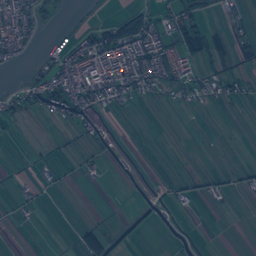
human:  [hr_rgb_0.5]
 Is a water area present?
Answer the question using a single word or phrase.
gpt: yes

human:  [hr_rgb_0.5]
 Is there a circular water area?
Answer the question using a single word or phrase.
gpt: yes

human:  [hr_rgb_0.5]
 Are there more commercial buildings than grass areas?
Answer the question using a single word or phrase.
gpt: no

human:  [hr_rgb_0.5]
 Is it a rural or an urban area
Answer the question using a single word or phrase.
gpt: urban

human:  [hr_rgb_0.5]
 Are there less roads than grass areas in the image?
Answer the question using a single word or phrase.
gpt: no

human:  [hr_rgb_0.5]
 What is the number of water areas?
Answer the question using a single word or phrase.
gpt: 126

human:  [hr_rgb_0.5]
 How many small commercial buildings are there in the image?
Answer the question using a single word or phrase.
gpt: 41

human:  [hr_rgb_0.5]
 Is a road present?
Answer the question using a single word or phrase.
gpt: yes

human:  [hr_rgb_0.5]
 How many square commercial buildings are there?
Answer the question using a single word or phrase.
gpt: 0

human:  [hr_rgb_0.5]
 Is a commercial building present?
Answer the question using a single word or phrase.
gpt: yes

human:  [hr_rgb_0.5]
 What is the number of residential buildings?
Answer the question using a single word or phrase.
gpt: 2919

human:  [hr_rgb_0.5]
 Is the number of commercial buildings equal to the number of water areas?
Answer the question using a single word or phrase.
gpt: no

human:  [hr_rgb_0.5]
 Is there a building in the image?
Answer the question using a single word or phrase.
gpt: yes

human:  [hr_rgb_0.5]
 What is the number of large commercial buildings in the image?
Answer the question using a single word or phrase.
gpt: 0

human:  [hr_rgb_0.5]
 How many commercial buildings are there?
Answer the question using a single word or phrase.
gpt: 43

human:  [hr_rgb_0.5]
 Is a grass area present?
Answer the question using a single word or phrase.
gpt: yes

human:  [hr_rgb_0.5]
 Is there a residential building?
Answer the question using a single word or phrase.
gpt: yes

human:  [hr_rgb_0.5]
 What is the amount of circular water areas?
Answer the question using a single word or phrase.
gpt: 5

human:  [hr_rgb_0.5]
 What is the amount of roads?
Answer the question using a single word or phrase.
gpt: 433

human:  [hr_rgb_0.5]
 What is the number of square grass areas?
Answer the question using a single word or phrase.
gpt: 1

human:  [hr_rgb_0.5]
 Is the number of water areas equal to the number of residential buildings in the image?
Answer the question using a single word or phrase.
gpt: no

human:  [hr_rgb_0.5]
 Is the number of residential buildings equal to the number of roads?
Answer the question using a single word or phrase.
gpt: no

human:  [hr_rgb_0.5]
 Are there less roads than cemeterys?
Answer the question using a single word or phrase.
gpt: no

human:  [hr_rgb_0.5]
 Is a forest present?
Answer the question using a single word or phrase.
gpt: yes

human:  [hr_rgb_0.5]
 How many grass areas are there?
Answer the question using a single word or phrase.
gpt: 378

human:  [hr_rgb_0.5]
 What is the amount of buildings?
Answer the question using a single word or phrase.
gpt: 2988

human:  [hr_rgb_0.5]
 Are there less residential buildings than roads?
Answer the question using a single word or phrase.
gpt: no

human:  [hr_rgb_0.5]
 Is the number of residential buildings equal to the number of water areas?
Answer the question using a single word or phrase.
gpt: no

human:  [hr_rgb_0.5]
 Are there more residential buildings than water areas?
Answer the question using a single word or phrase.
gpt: yes

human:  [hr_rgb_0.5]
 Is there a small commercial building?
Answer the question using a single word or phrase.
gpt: yes

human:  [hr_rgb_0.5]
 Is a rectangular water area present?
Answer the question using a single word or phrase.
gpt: yes

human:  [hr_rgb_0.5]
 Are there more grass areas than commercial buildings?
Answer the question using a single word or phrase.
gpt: yes

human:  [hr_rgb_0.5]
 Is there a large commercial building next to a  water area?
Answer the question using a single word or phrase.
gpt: no

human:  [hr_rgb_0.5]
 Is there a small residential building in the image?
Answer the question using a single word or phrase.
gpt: yes

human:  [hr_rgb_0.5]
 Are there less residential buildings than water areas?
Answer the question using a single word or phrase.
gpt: no

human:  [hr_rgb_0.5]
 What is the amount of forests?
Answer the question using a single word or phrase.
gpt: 50

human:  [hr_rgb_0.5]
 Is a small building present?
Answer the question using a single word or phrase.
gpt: yes

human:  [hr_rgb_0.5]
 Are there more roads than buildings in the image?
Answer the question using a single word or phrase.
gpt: no

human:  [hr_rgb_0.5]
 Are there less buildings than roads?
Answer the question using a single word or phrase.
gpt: no

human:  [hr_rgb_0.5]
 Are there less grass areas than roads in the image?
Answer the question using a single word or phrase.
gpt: yes

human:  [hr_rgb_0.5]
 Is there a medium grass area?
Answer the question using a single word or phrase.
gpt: yes

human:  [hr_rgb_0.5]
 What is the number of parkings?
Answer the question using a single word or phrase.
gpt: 6

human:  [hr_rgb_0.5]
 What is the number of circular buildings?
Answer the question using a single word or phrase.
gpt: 10

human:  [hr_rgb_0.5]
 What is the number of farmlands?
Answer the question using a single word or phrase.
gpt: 12

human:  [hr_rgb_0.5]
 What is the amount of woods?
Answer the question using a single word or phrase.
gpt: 8

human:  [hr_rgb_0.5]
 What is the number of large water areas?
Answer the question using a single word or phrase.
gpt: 16

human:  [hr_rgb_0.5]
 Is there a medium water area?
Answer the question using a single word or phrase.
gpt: yes

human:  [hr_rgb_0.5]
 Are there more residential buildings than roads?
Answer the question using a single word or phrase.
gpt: yes

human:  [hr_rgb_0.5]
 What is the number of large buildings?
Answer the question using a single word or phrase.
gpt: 0

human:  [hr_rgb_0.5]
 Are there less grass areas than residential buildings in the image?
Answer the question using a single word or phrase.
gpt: yes

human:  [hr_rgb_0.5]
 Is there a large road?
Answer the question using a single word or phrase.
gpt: no

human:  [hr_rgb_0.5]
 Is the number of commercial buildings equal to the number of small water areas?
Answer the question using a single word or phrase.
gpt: no

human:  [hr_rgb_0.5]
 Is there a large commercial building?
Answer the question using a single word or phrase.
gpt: no

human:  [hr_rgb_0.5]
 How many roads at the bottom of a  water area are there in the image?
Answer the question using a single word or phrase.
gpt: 433

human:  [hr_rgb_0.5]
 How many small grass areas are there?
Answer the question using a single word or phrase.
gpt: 32

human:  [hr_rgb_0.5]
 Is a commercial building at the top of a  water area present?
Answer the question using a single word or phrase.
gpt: yes

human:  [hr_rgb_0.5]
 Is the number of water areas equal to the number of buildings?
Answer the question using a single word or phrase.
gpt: no

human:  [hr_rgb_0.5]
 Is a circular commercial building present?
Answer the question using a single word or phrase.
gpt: no

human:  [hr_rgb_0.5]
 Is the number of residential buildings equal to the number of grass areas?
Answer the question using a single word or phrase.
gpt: no

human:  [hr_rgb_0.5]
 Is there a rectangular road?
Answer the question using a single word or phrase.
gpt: no

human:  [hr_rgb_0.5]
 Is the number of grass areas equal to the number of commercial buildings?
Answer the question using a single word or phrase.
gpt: no

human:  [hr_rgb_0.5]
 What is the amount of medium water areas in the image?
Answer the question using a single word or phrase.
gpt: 30

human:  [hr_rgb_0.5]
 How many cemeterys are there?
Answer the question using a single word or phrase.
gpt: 2

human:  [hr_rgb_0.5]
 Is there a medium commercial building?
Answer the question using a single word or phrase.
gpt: yes